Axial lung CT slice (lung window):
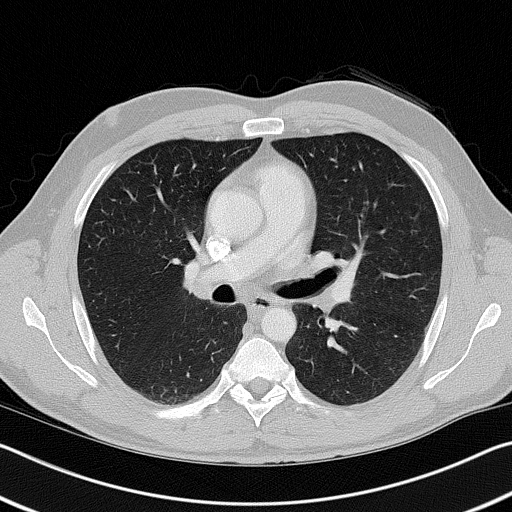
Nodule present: no